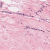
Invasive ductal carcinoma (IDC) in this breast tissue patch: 0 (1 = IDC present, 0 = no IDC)